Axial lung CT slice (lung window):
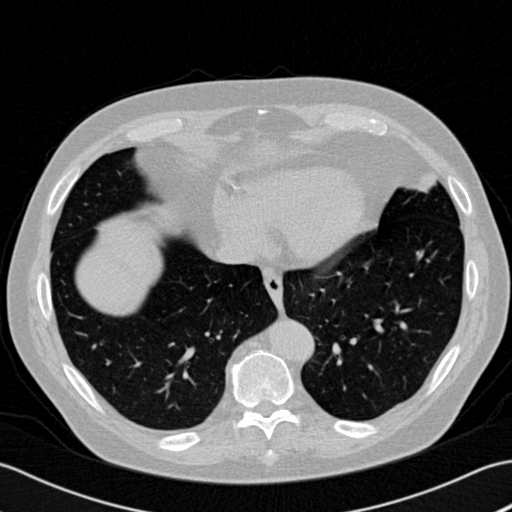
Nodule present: no